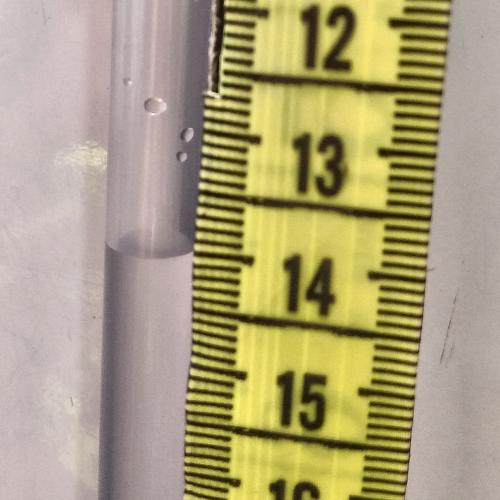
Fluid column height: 14.0 cm